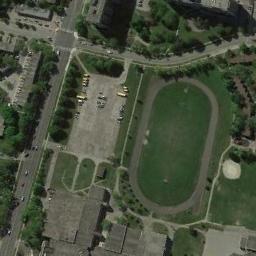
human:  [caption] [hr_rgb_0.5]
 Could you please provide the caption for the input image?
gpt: Track and field are surrounded by buildings, Parking lots and vegetation .

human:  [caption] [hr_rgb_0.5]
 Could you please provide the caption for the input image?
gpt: The ground track field is between an open area and a baseball diamond .

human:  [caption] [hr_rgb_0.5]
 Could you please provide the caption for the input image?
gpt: Many cars are in the parking lot next to the ground track field .

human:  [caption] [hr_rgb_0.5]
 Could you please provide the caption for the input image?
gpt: There is an unfinished track and field .

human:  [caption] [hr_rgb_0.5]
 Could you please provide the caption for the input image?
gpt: There are some gray buildings around the ground track field with a gray track .